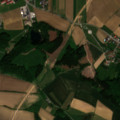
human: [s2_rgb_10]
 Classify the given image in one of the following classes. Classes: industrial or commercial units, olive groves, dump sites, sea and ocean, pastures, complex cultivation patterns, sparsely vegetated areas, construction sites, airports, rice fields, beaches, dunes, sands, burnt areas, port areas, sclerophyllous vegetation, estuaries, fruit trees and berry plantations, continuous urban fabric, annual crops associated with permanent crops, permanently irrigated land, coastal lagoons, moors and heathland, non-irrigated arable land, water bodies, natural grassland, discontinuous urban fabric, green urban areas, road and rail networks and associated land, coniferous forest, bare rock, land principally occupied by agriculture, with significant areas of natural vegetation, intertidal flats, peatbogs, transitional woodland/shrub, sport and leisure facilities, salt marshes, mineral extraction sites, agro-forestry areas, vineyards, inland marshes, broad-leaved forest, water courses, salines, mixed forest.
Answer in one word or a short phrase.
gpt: discontinuous urban fabric, non-irrigated arable land, complex cultivation patterns, mixed forest